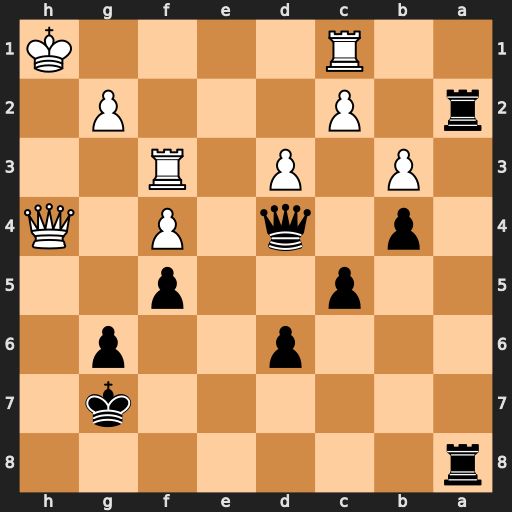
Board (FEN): r7/6k1/3p2p1/2p2p2/1p1q1P1Q/1P1P1R2/r1P3P1/2R4K
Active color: b
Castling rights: -
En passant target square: -
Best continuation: Rh8 Qxh8+ Kxh8